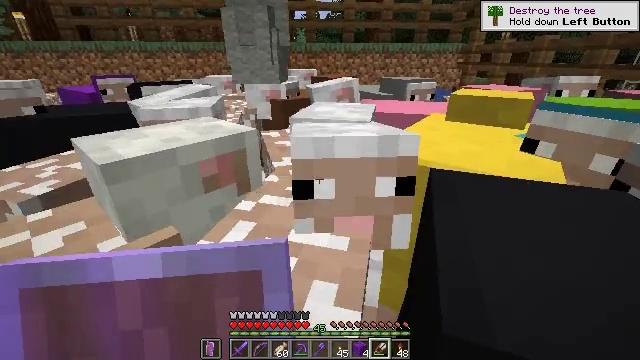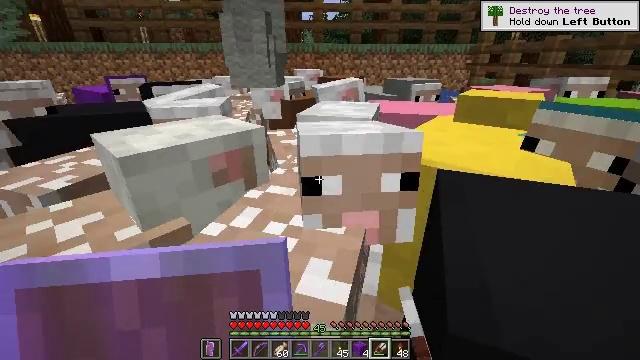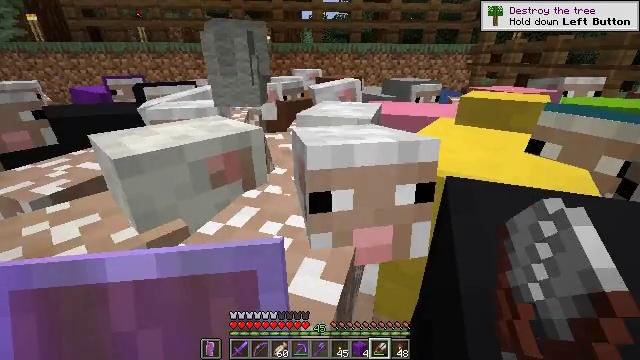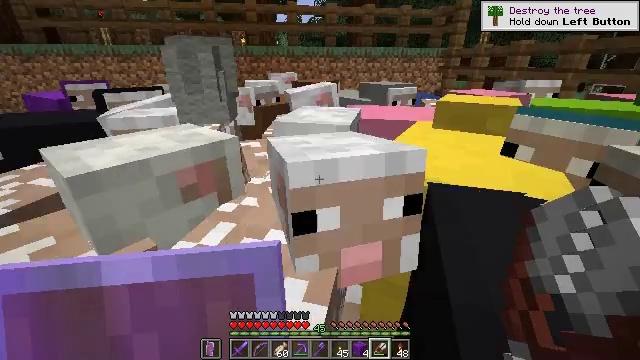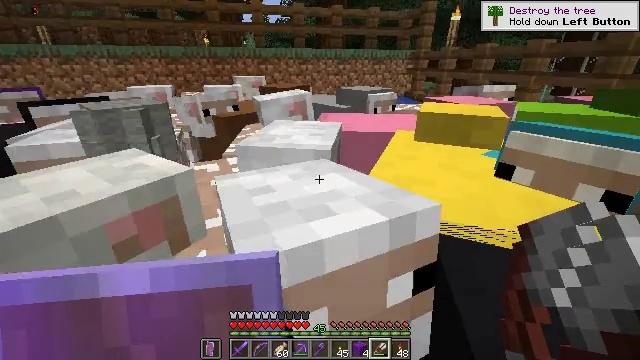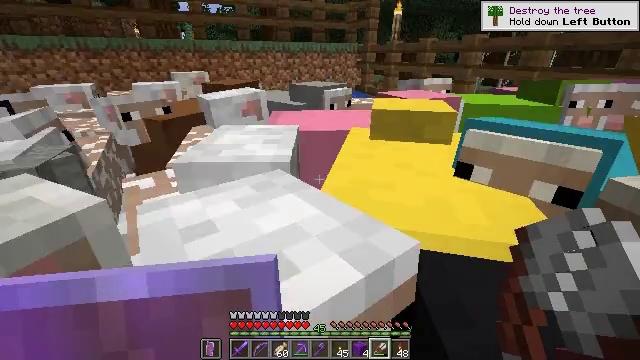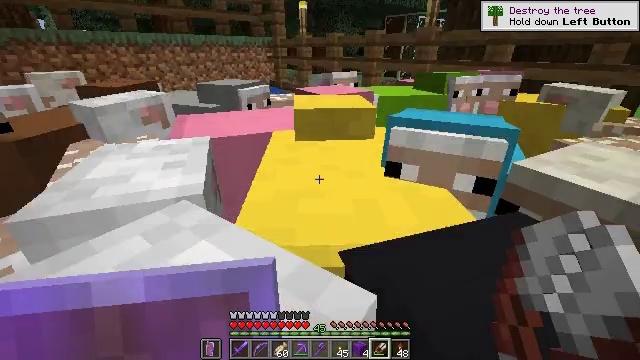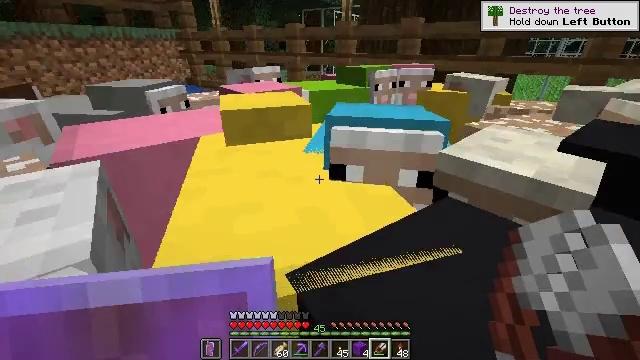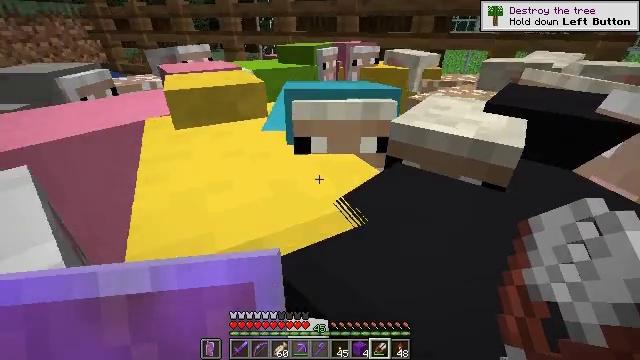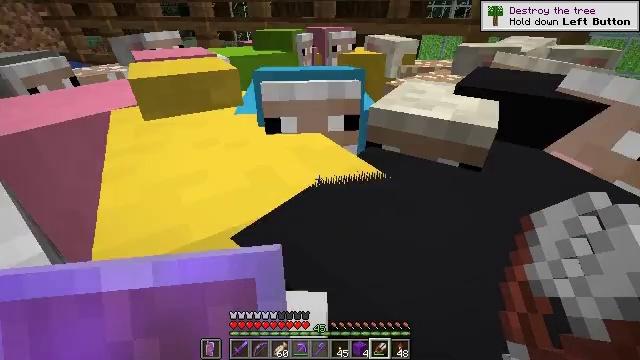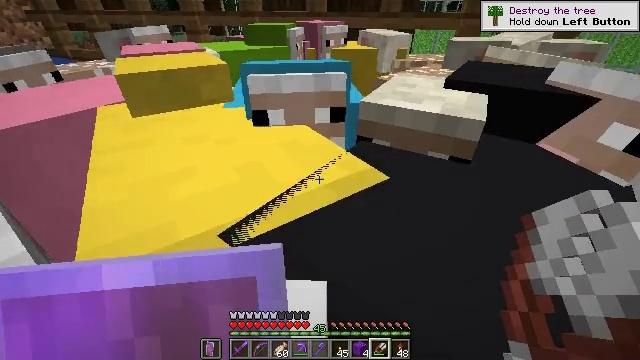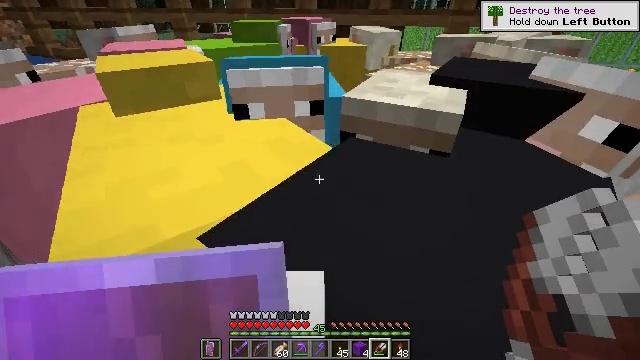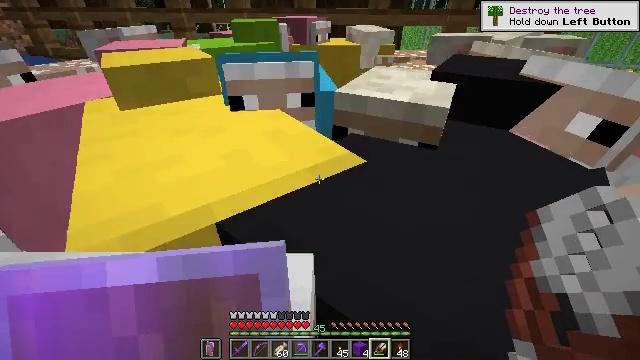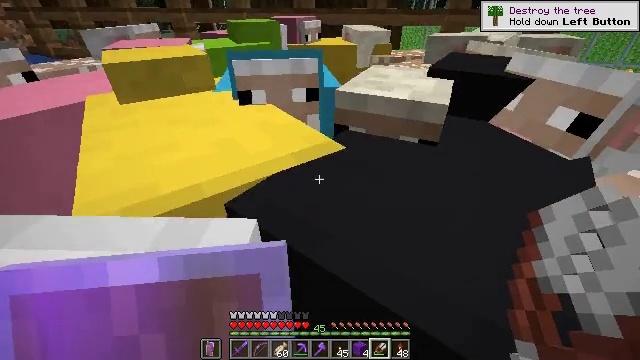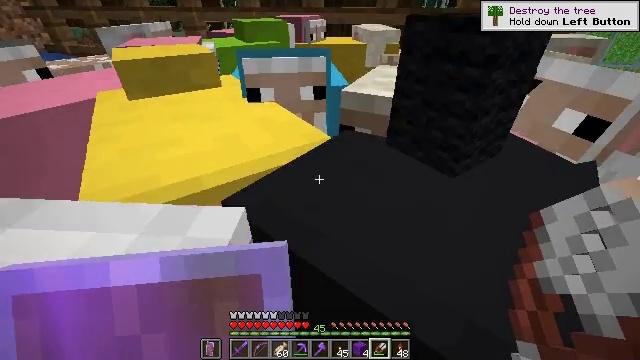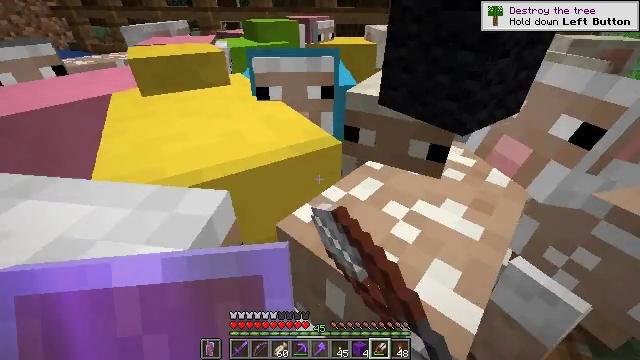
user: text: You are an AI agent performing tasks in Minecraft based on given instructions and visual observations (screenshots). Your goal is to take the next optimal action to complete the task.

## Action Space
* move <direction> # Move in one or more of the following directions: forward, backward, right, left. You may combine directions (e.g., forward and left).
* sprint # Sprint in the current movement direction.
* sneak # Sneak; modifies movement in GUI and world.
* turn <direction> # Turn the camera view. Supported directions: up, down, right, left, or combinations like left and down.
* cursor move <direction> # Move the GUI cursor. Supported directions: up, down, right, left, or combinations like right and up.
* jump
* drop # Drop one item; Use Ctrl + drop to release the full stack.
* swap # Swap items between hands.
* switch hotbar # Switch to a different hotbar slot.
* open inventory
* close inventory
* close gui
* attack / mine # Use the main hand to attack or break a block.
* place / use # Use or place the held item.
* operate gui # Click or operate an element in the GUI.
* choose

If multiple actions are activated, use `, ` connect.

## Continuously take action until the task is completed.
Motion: motion action
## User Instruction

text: Obtain the light blue shulker box by mining it.
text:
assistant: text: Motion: turn left, use / place
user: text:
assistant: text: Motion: move forward, use / place
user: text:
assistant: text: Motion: move forward, turn right
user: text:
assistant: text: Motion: move forward, turn right
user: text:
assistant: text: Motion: move forward, turn right and down, use / place
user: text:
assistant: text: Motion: move forward, turn right and down, use / place
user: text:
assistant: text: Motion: turn right and down, use / place
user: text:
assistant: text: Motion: turn right and down
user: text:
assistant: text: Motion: turn right and down, use / place
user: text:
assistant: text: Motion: turn right, use / place
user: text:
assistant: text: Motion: turn right, use / place
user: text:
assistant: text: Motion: use / place
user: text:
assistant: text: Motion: use / place
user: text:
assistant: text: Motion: turn left, use / place
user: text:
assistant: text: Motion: turn left, use / place
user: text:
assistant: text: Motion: turn left, use / place
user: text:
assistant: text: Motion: turn left and up
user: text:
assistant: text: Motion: use / place
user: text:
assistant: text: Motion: move forward, use / place
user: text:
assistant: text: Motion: move forward, use / place
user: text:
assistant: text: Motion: move forward, turn right, use / place
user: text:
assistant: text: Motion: move forward, use / place
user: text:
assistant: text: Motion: move forward, turn left, use / place
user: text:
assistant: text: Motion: turn left, use / place
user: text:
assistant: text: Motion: turn left and up, use / place
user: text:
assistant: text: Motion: turn left and up
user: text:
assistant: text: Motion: use / place
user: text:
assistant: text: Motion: use / place
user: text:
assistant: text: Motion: move forward, use / place
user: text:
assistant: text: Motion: move forward, turn right, use / place